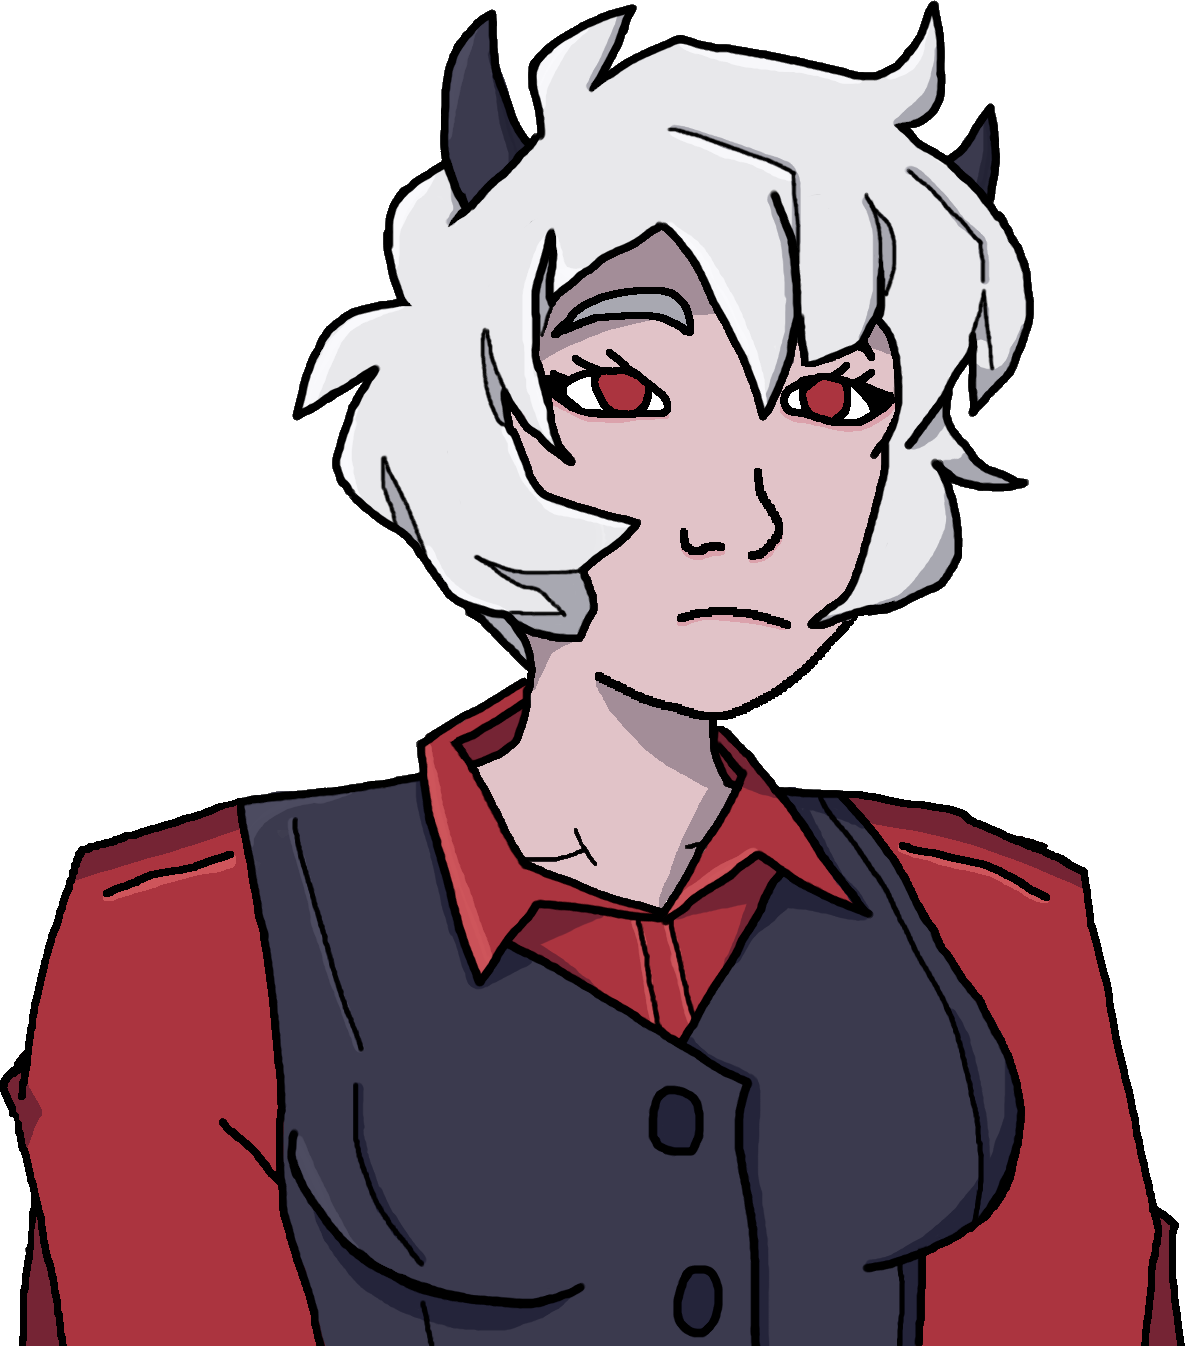
Label: 5_Doomer_Girl